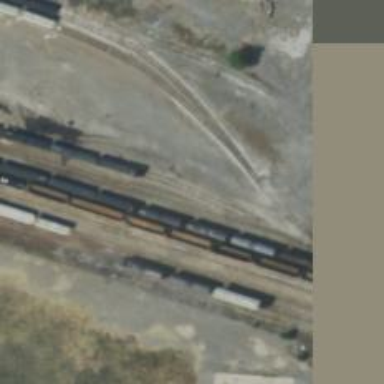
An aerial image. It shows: Railway yard.